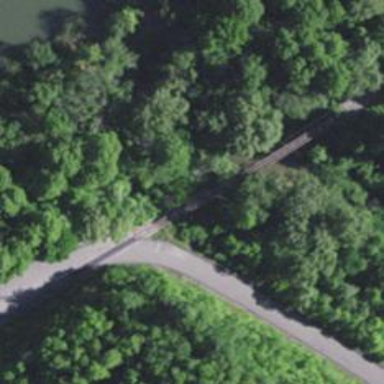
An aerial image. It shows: Preserved railway bridge.